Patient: sex F, age 58
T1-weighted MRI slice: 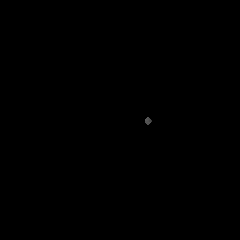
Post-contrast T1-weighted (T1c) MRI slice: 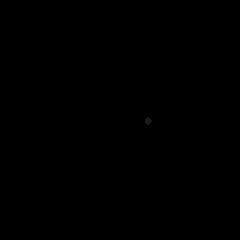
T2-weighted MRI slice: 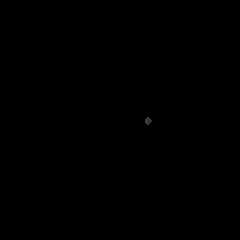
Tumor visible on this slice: no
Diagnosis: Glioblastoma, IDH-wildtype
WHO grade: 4